Question: I'm trying to use the <URL> to compute inferences for an ontology which contains a set of OWL axioms and a SWRL rule:
'''
Ontology(
ClassAssertion( :Student :Bob )
ClassAssertion( :Professor :DrBoffin )
ClassAssertion( :University :UF )
ObjectPropertyAssertion( :supervises :DrBoffin :Bob )
ObjectPropertyAssertion( :worksAt :DrBoffin :UF )
EquivalentClasses( :Student ObjectHasSelf( :r1 ))
EquivalentClasses(
ObjectHasSelf( :r2 )
ObjectSomeValuesFrom( :worksAt :University ))
SubObjectPropertyOf(
ObjectPropertyChain( :r2 :supervises :r1 ) :professorOf )
DLSafeRule(Body(ObjectPropertyAtom( :professorOf Variable( ?x ) Variable( ?y )))
Head(ObjectPropertyAtom( :instructorOf Variable( ?x ) Variable( ?y ))))
)
'''
Basically, the OWL part is trying to express such a rule:
'''
worksAt(x, y), University(y), supervises(x, z), Student(z) -> professorOf(x, z)
'''
using property chain and <URL> techniques:

The SWRL part is:
'''
professorOf(x, y) -> instructorOf(x, y)
'''
The expected output should contain both 'ObjectPropertyAssertion( :professorOf :DrBoffin :Bob )' and 'ObjectPropertyAssertion( :instructorOf :DrBoffin :Bob )'. However, the actual output is (showing only object properties)
'''
ObjectPropertyAssertion( :r1 :Bob :Bob )
ObjectPropertyAssertion( :professorOf :DrBoffin :Bob )
ObjectPropertyAssertion( :r2 :DrBoffin :DrBoffin )
ObjectPropertyAssertion( :supervises :DrBoffin :Bob )
ObjectPropertyAssertion( :worksAt :DrBoffin :UF)
'''
Why isn't the expected SWRL result showing up? Any suggestions?
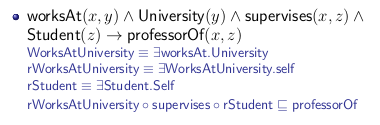
Answer: After re-reading your question, I realized that the rule you are trying to represent is
> worksAt(x, y), University(y), supervises(x, z), Student(z) - professorOf(x, z)
but that you are trying to represent it, essentially by
> (worksAt some University)(x), supervises(x, z), Student(z) - professorOf(x, z)
which is actually a valid SWRL rule, even though it has a complex class expression. (See <URL>
Although it can be expressed in SWRL, that will only cover cases where the individuals are named, so the rolification based solution will cover more cases. So, the idea is to create a role 'rWorksAtSomeUniversity' (the rolification of 'worksAt some University') and a role 'rStudent' (the rolification of 'Student', and then to assert that
'''
rWorksAtSomeUniversity o supervises o rStudent SubPropertyOf professorOf
'''
Then, to relate 'professorOf' and 'instructorOf', you can either use a SWRL rule
> professorOf(x,y) - instructorOf(x,y)
or a subproperty axiom
'''
professorOf SubPropertyOf instructorOf
'''
As with rolification-based rule, the non-SWRL rule will cover more cases, and does not require that the reasoner have SWRL support.
Here's an ontology that contains these classes and axioms, in the OWL functional syntax. It's not wonderfully human readable, but it's complete; you should be able to download it and test it out with your reasoner.
'''
Prefix(xsd:=<http://www.w3.org/2001/XMLSchema#>)
Prefix(owl:=<http://www.w3.org/2002/07/owl#>)
Prefix(ex:=<http://www.example.com/university#>)
Prefix(xml:=<http://www.w3.org/XML/1998/namespace>)
Prefix(rdf:=<http://www.w3.org/1999/02/22-rdf-syntax-ns#>)
Prefix(rdfs:=<http://www.w3.org/2000/01/rdf-schema#>)
Ontology(<http://www.example.com/university>
Declaration(Class(ex:Professor))
Declaration(Class(ex:Student))
EquivalentClasses(ex:Student ObjectHasSelf(ex:rStudent))
Declaration(Class(ex:University))
Declaration(ObjectProperty(ex:instructorOf))
Declaration(ObjectProperty(ex:professorOf))
SubObjectPropertyOf(ex:professorOf ex:instructorOf)
Declaration(ObjectProperty(ex:rStudent))
Declaration(ObjectProperty(ex:rWorksAtSomeUniversity))
Declaration(ObjectProperty(ex:supervises))
Declaration(ObjectProperty(ex:worksAt))
Declaration(NamedIndividual(ex:Bob))
ClassAssertion(ex:Student ex:Bob)
Declaration(NamedIndividual(ex:DrBoffin))
ClassAssertion(ex:Professor ex:DrBoffin)
ObjectPropertyAssertion(ex:supervises ex:DrBoffin ex:Bob)
ObjectPropertyAssertion(ex:worksAt ex:DrBoffin ex:UF)
Declaration(NamedIndividual(ex:UF))
ClassAssertion(ex:University ex:UF)
EquivalentClasses(ObjectHasSelf(ex:rWorksAtSomeUniversity) ObjectSomeValuesFrom(ex:worksAt ex:University))
SubObjectPropertyOf(ObjectPropertyChain(ex:rWorksAtSomeUniversity ex:supervises ex:rStudent) ex:professorOf)
)
'''
Both Pellet and HermiT 1.3.7 can produce the inferences:
'''
DrBoffin professorOf Bob
DrBoffin instructorOf Bob
'''